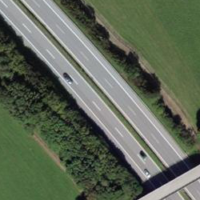
EUNIS habitat code: 57
Species observed at this site:
Corvus cornix